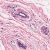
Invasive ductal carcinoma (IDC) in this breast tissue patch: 0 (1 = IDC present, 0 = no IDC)